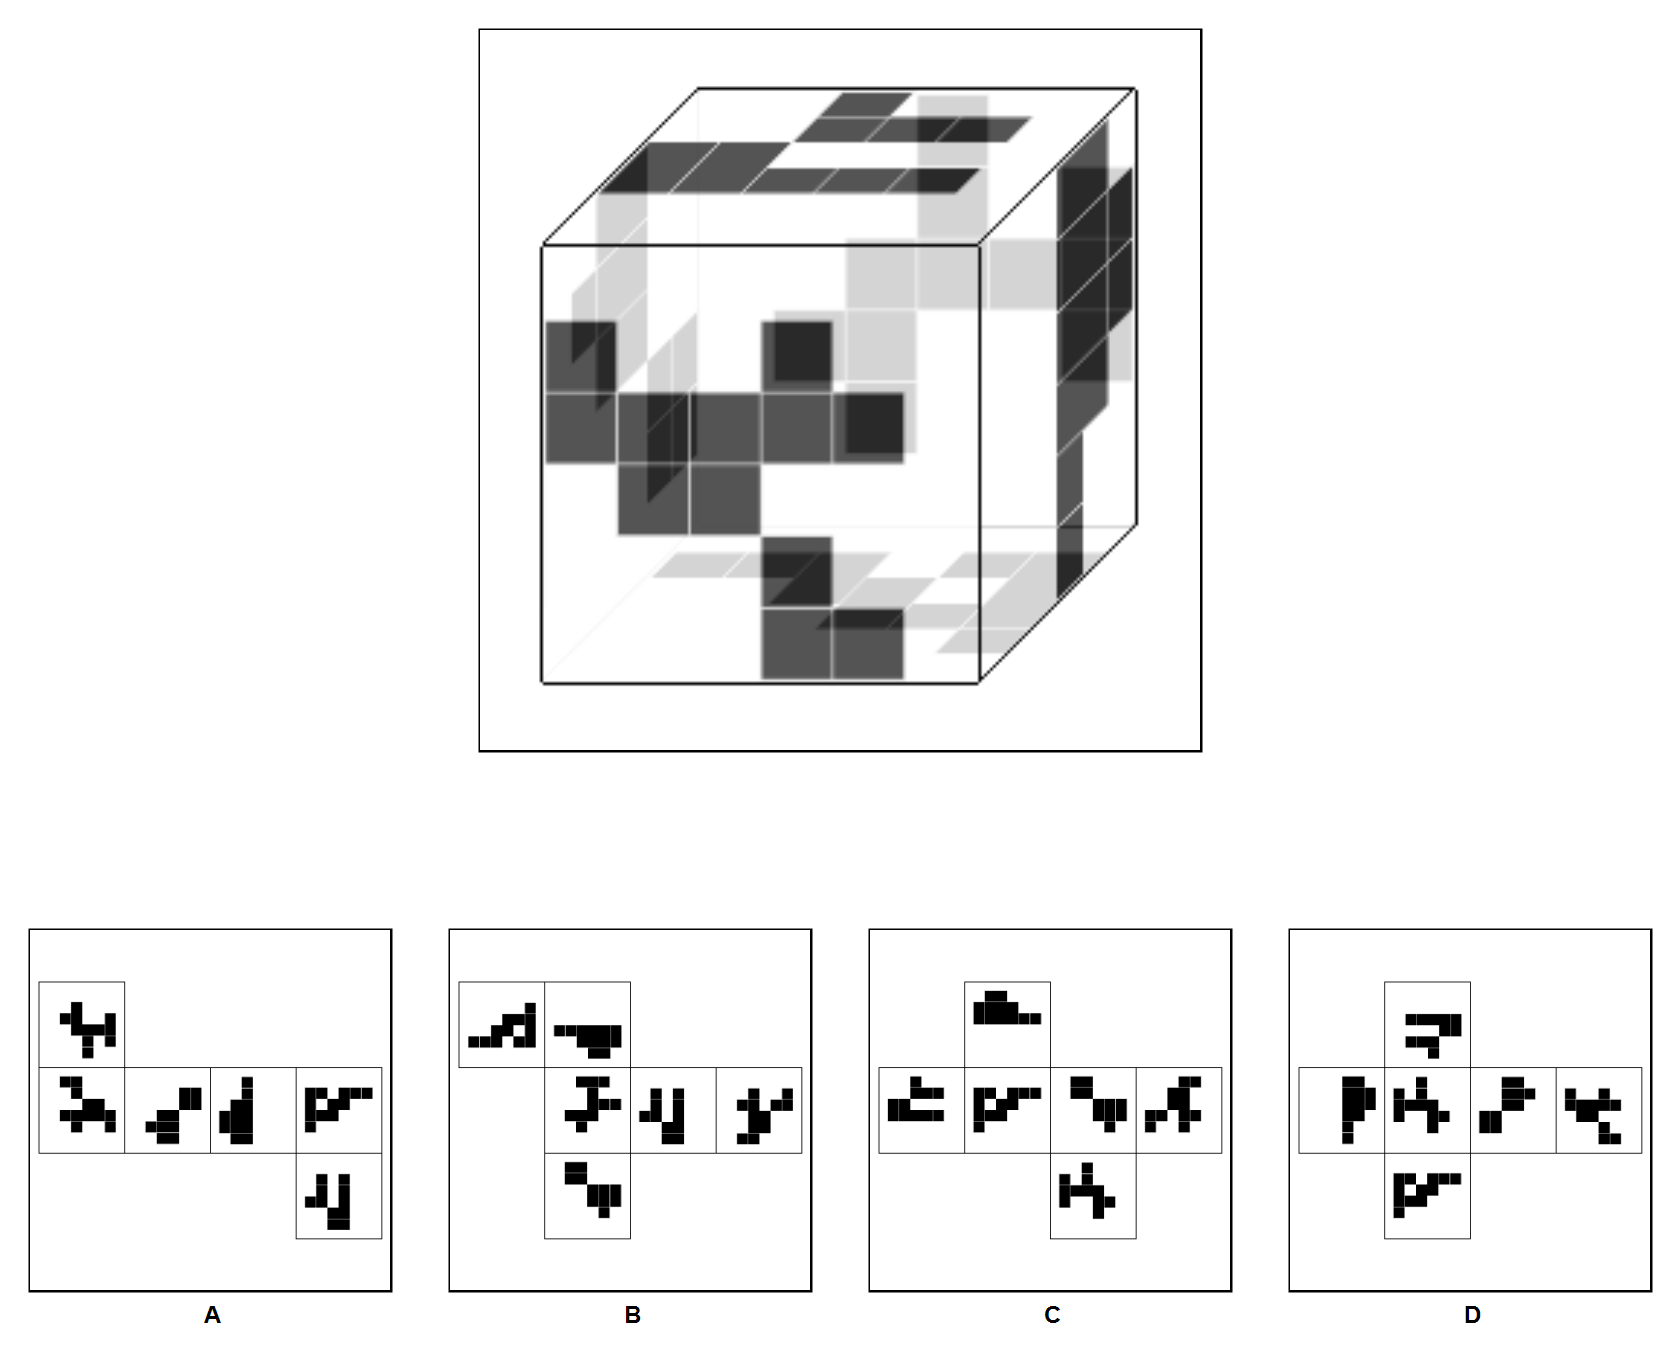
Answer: D